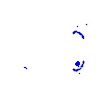
Particle: kaon